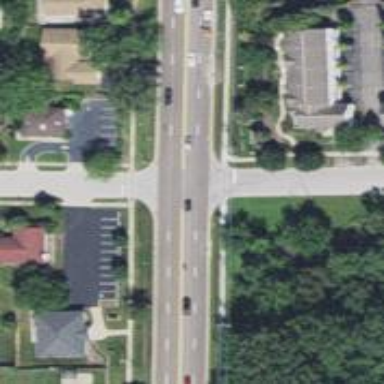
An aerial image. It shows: Uncontrolled road crossing.